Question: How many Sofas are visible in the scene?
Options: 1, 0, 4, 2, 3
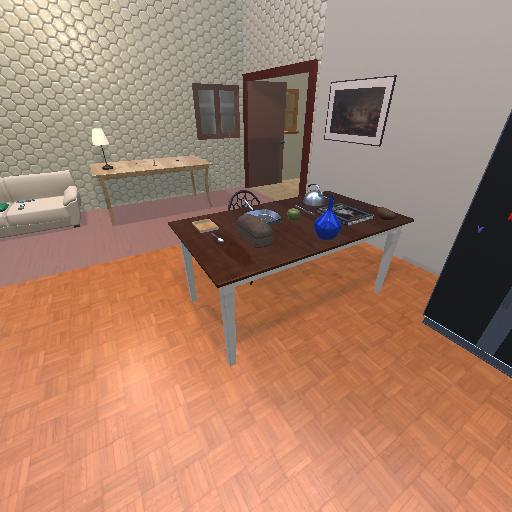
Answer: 1